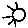
Label: sun